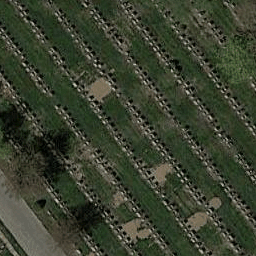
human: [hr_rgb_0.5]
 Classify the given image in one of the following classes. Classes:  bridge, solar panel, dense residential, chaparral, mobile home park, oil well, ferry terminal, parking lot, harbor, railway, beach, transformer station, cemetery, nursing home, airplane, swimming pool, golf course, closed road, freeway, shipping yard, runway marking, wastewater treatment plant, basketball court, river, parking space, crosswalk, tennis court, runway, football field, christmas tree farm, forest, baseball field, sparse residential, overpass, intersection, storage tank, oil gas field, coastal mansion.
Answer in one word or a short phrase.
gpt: cemetery